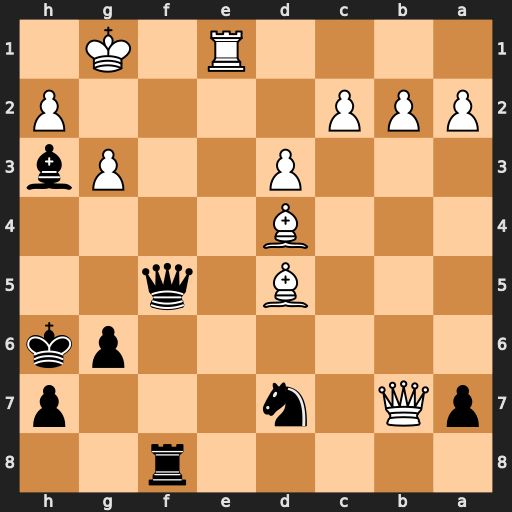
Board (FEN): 5r2/pQ1n3p/6pk/3B1q2/3B4/3P2Pb/PPP4P/4R1K1
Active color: b
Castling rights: -
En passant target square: -
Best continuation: Qf1+ Rxf1 Rxf1#